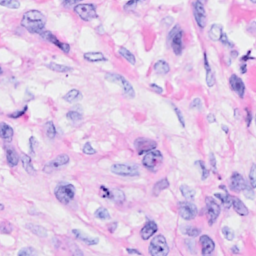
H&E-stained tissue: Breast